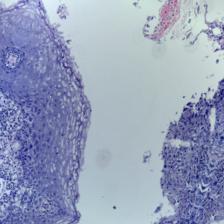
Diagnosis: OSCC